Field crop: maize
Growth stage: 2
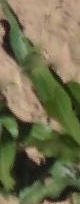
Species: maize